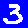
Digit: 3